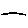
Label: line